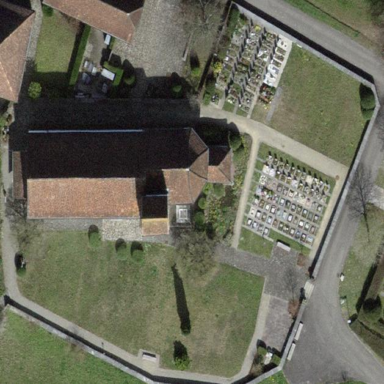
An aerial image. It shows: Graveyard.